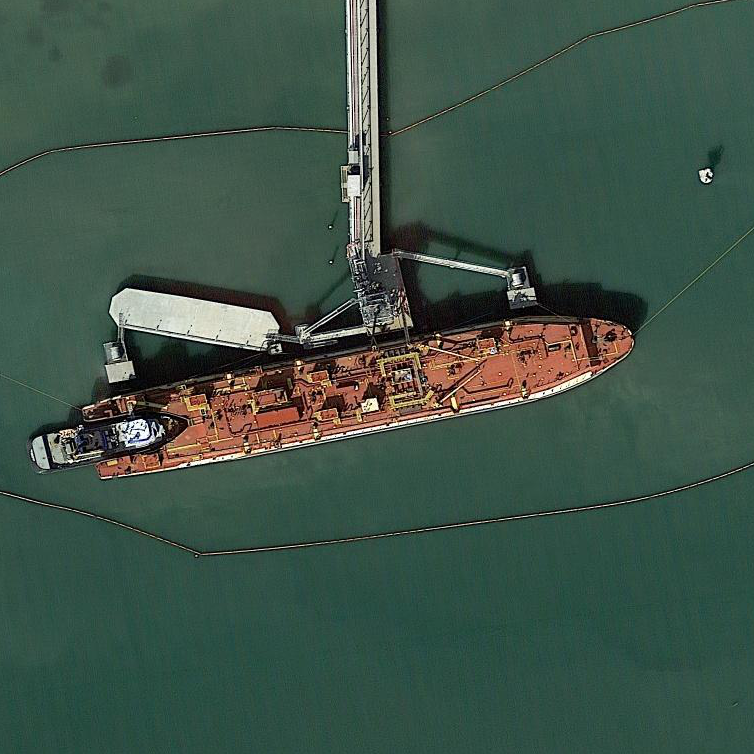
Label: civil